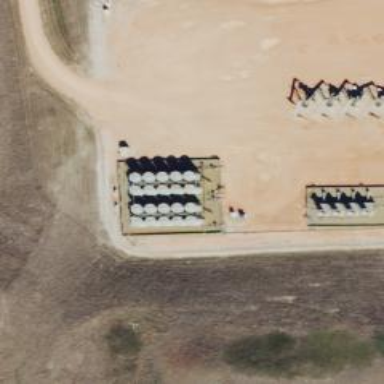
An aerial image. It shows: Storage tank that is man-made.